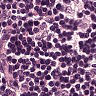
Metastatic tissue present: no